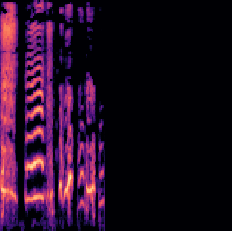
Sound class: Baby cry